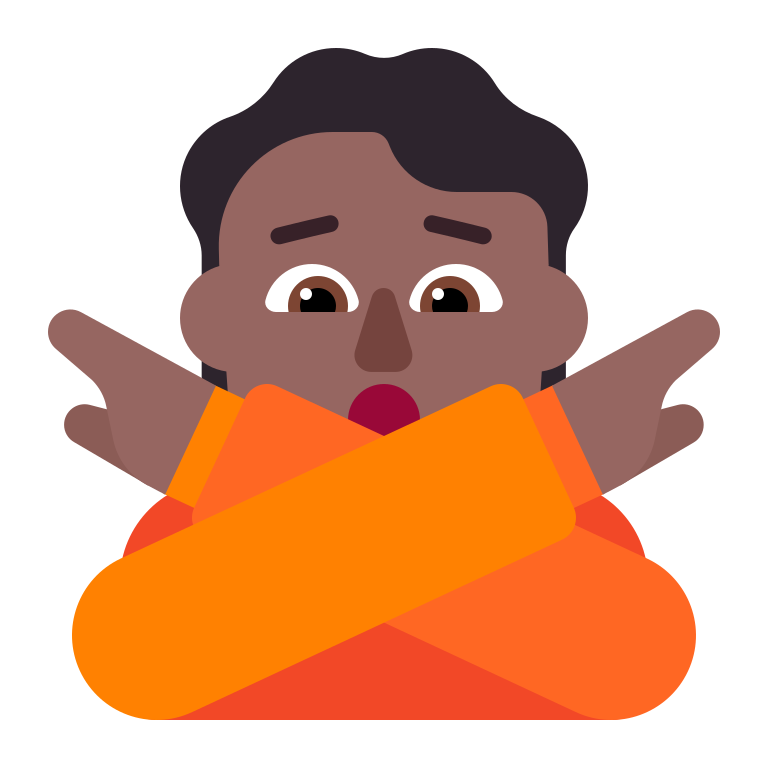
person gesturing no flat  dark